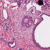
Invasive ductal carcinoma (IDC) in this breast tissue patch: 1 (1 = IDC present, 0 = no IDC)